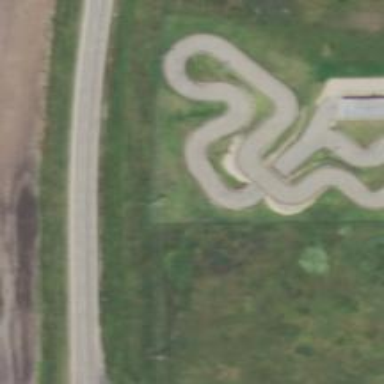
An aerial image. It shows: Karting raceway for sports enthusiasts.